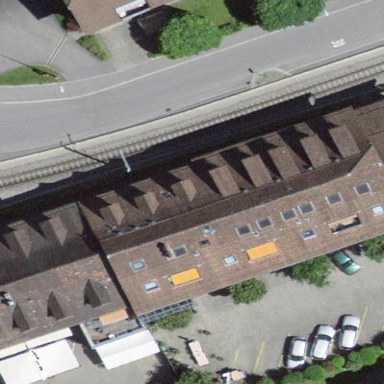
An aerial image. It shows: Apartment building with roof made of roof tiles.